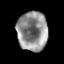
Tissue: prostate
Cell type: T cells
Senescence score: 0.3187
Nuclear area (px): 1173
Mean DAPI intensity: 142.697